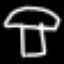
Label: mushroom